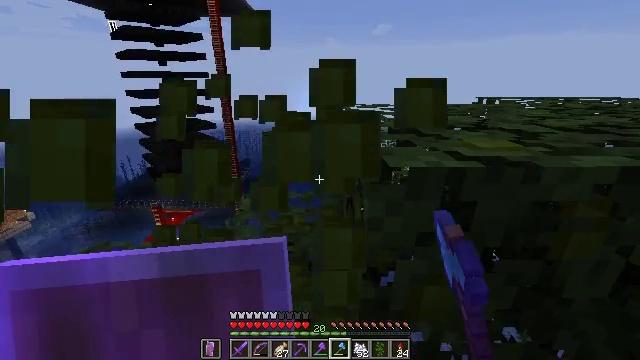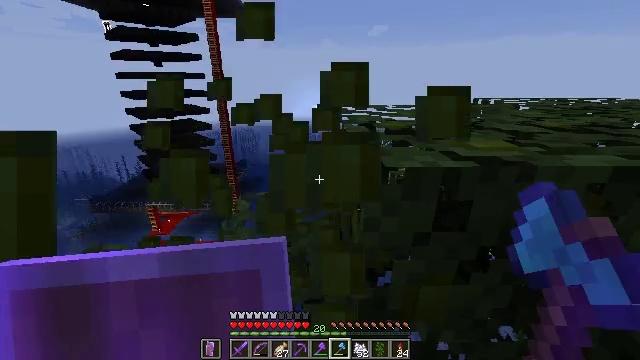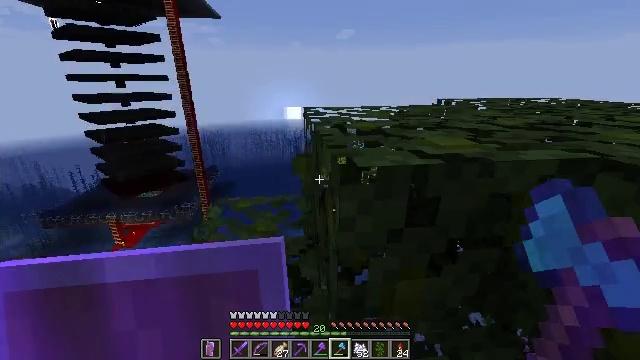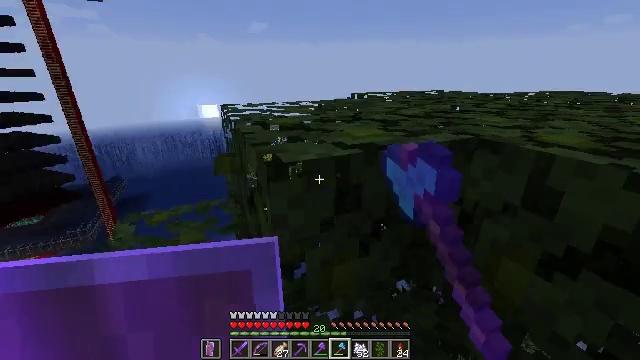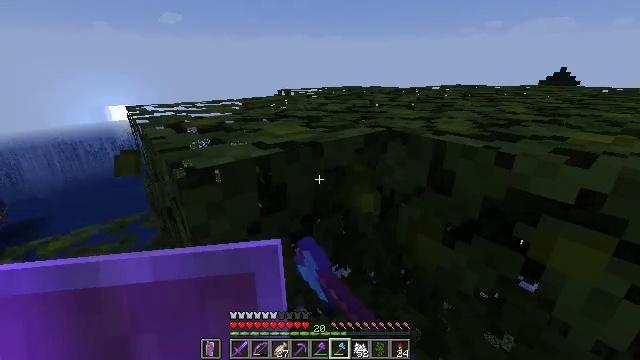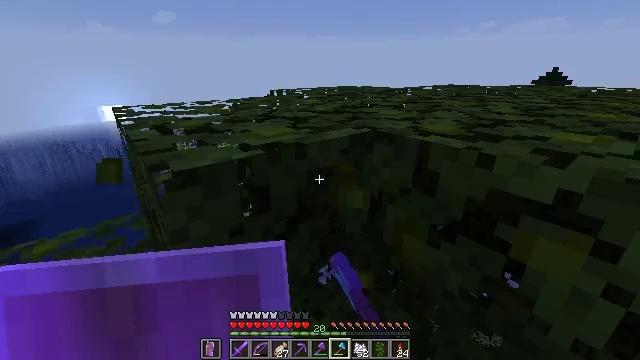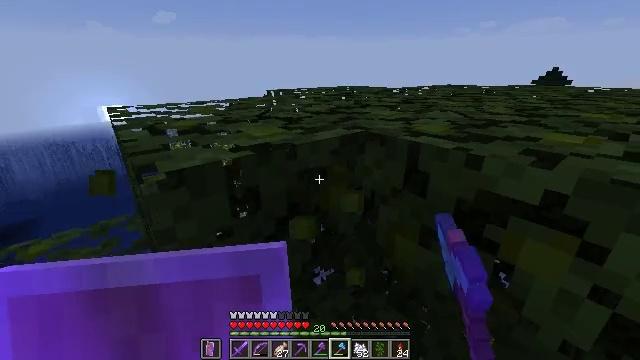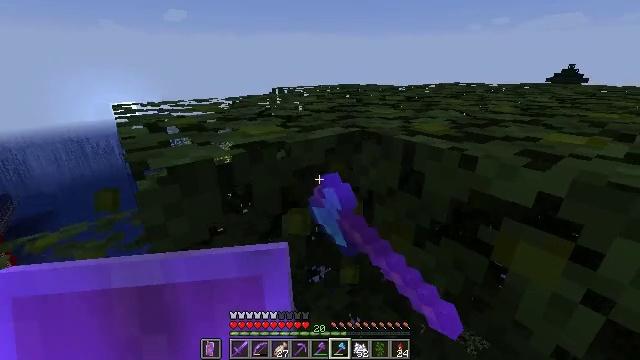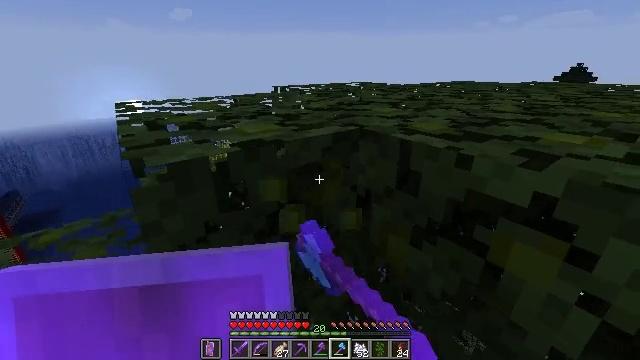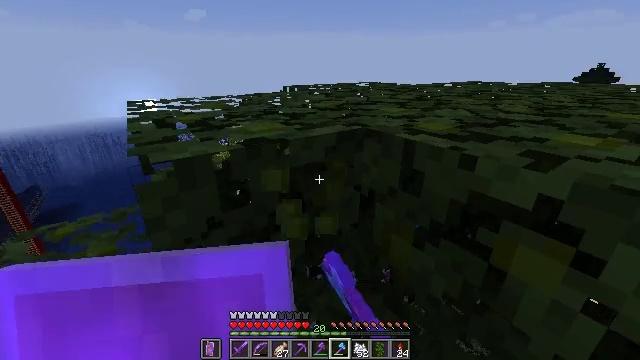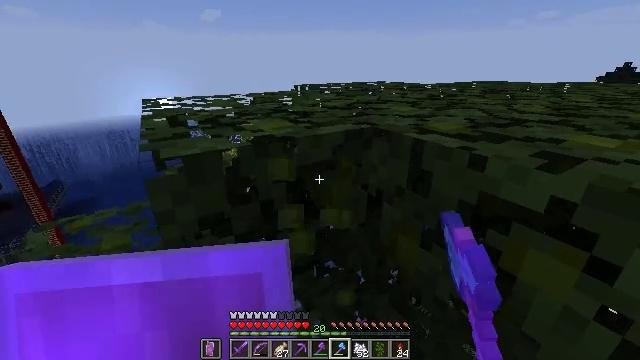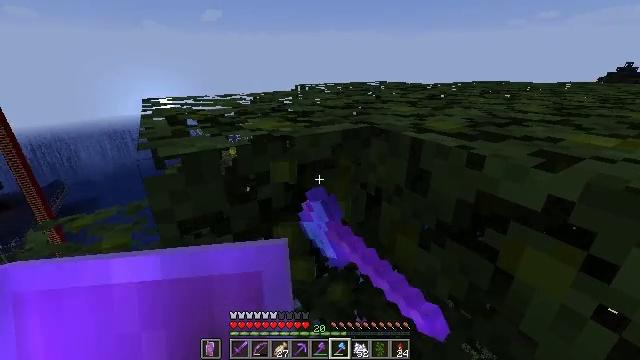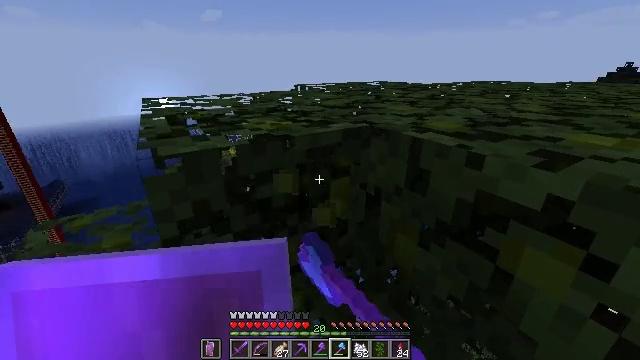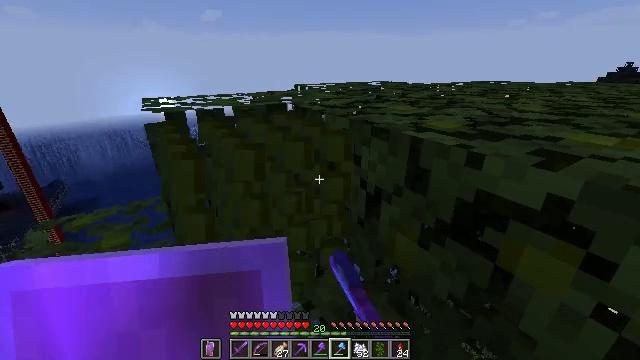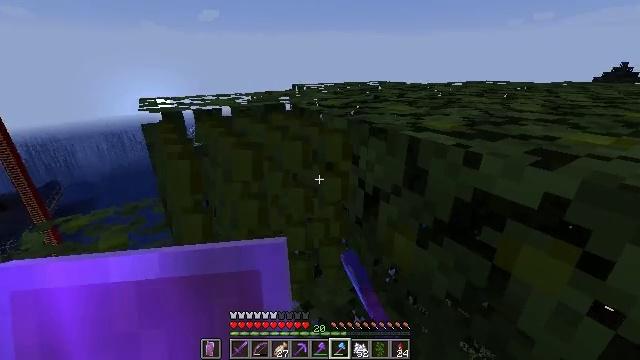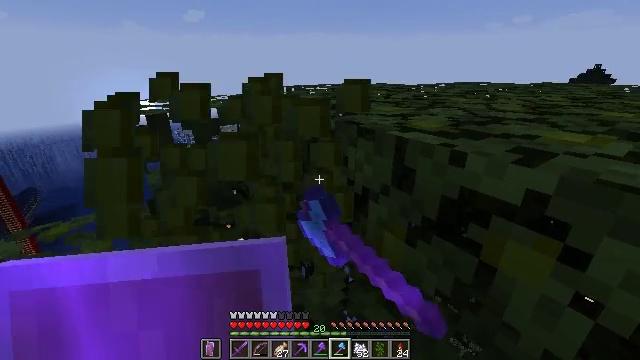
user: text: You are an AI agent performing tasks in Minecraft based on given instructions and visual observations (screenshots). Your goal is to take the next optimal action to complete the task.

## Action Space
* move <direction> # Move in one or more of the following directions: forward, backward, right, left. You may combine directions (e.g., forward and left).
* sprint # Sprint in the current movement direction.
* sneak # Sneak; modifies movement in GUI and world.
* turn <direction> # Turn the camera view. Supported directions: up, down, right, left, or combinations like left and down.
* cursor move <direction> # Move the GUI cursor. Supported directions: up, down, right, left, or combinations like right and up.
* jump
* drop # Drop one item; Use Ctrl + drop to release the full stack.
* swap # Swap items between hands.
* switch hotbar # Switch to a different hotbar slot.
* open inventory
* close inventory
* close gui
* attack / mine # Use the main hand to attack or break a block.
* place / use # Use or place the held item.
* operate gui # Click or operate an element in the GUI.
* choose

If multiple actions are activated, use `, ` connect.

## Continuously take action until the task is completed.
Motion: motion action
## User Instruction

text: Clear the jungle leaves to make way.
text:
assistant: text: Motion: sneak, attack / mine
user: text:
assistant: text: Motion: sneak, turn right, attack / mine
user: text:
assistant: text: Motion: move right, sneak, turn right, attack / mine
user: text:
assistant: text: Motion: move right, sneak, turn right, attack / mine
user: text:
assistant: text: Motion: move right, sneak, attack / mine
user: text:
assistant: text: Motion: move right, sneak, attack / mine
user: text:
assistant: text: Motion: move right, sneak, turn left, attack / mine
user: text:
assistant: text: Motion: sneak, attack / mine
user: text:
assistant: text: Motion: sneak, turn left, attack / mine
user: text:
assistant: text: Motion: sneak, turn left, attack / mine
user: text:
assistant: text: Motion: sneak, attack / mine
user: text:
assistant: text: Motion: sneak, attack / mine
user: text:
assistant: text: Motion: sneak, attack / mine
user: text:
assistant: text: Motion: sneak, attack / mine
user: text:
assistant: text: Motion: sneak, turn right, attack / mine
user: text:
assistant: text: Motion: sneak, attack / mine
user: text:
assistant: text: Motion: sneak, attack / mine
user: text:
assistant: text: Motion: sneak, attack / mine
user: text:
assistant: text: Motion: sneak, attack / mine
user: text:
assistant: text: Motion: sneak, turn right, attack / mine
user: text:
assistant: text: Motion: sneak, turn right, attack / mine
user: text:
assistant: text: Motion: move right, sneak, turn right and up, attack / mine
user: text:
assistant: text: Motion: move right, sneak, turn right, attack / mine
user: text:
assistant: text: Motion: move right, sneak, attack / mine
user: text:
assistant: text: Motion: sneak, attack / mine
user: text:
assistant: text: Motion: sneak, attack / mine
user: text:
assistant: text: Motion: sneak, attack / mine
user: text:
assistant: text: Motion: sneak, attack / mine
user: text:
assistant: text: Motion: sneak, attack / mine
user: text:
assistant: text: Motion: sneak, attack / mine